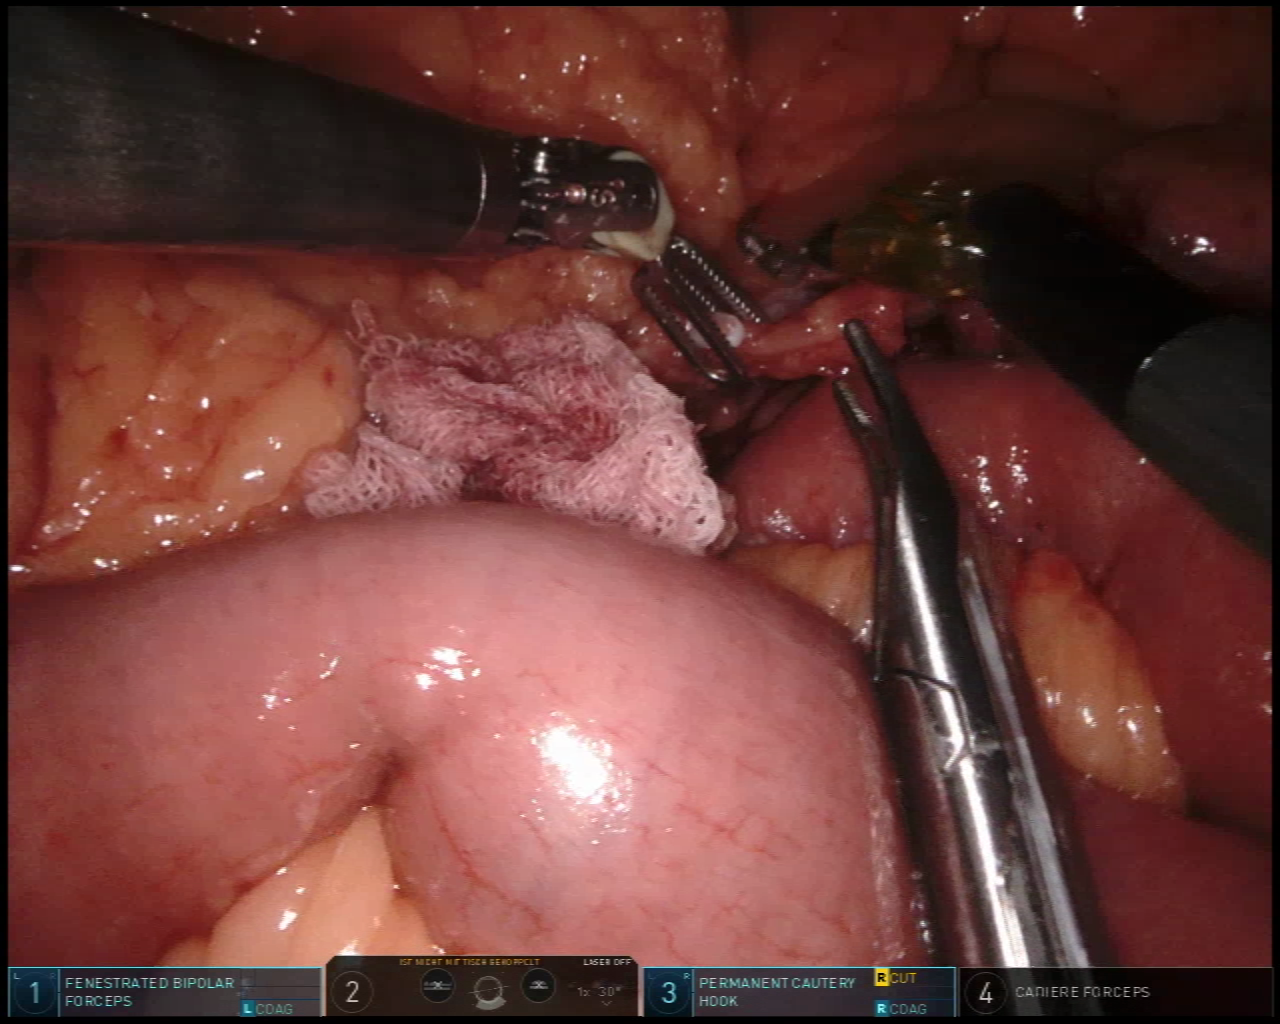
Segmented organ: small_intestine
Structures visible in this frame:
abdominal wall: no
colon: no
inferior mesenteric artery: no
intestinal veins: no
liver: no
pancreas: no
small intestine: yes
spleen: no
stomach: no
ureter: no
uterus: no
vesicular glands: no